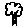
Label: tree